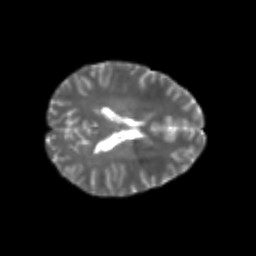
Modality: T2w
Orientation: axial
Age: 24
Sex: female
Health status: healthy
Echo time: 0.074 s